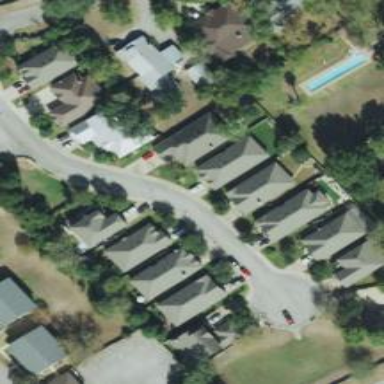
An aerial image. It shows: Residential area consisting of single-family homes in subdivision.